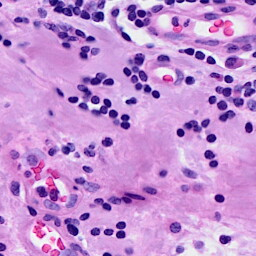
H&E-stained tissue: Breast